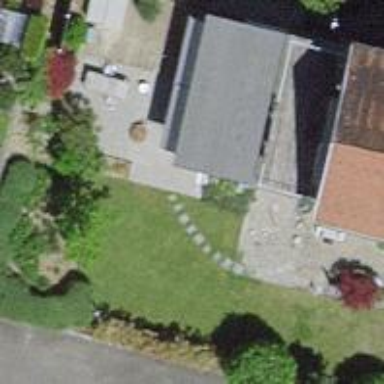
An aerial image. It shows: Garage.